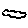
Label: cloud